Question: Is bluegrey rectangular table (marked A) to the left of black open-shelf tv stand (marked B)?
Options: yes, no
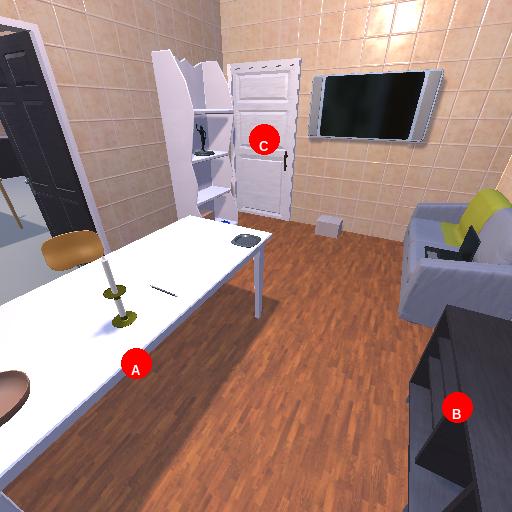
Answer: yes